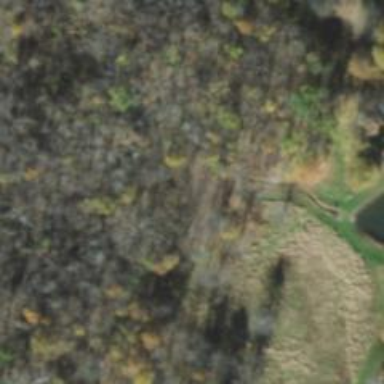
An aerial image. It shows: Marshy wetland area.